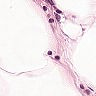
Metastatic tissue present: no